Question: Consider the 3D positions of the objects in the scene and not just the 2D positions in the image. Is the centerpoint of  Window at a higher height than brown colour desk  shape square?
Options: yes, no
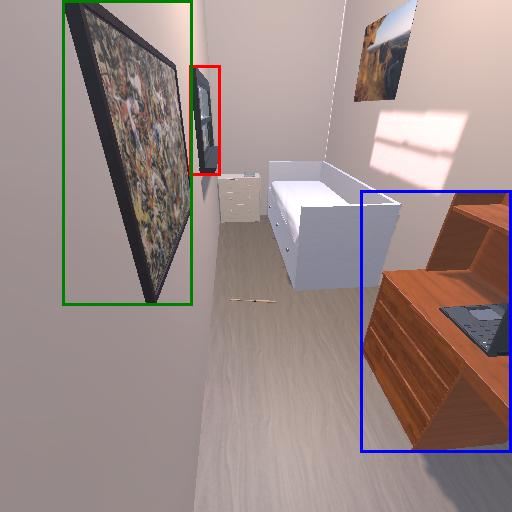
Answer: yes